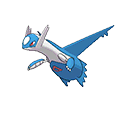
Pok\u00e9mon: latios